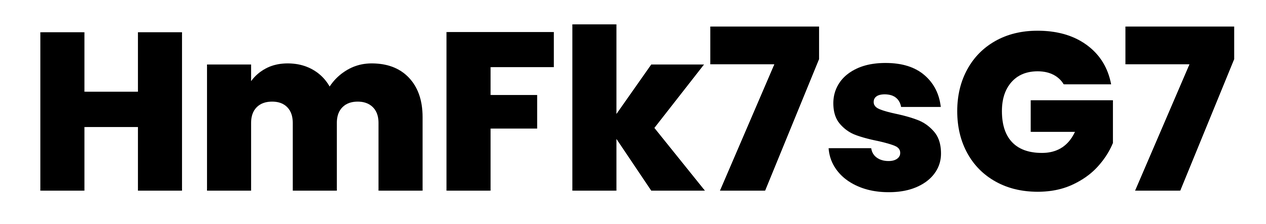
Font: Poppins-ExtraBold